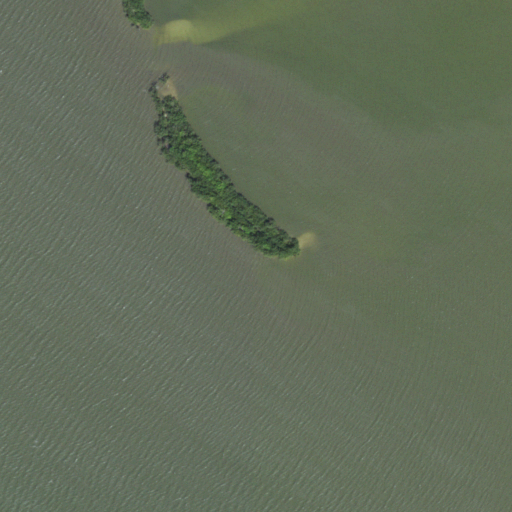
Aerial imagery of cape in Florida named Gallinipper Point containing open water and herbaceous wetlands